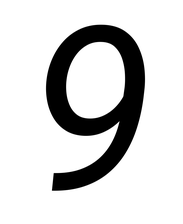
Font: Roboto-Italic_Italic